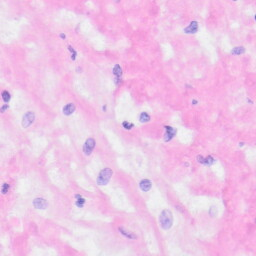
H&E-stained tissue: Kidney